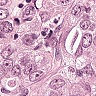
Metastatic tissue present: yes